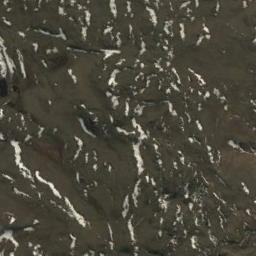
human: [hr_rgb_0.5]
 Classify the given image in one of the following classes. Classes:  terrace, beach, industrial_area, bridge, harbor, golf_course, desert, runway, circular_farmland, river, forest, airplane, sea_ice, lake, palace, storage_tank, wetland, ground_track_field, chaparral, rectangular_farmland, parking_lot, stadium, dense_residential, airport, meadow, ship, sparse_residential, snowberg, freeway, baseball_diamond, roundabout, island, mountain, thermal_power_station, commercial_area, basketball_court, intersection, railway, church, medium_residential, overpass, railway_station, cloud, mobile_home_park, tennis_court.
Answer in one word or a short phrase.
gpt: desert